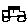
Label: car